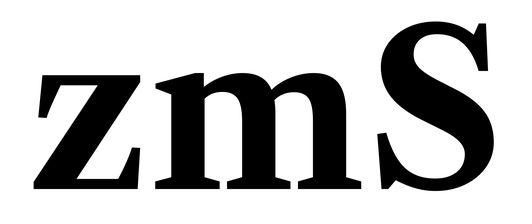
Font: LibreCaslonText_Bold